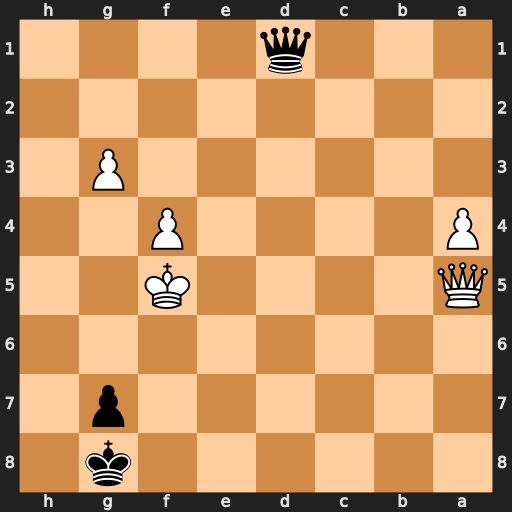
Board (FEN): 6k1/6p1/8/Q4K2/P4P2/6P1/8/3q4
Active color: b
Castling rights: -
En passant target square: -
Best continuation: Qh5+ Ke4 Qxa5